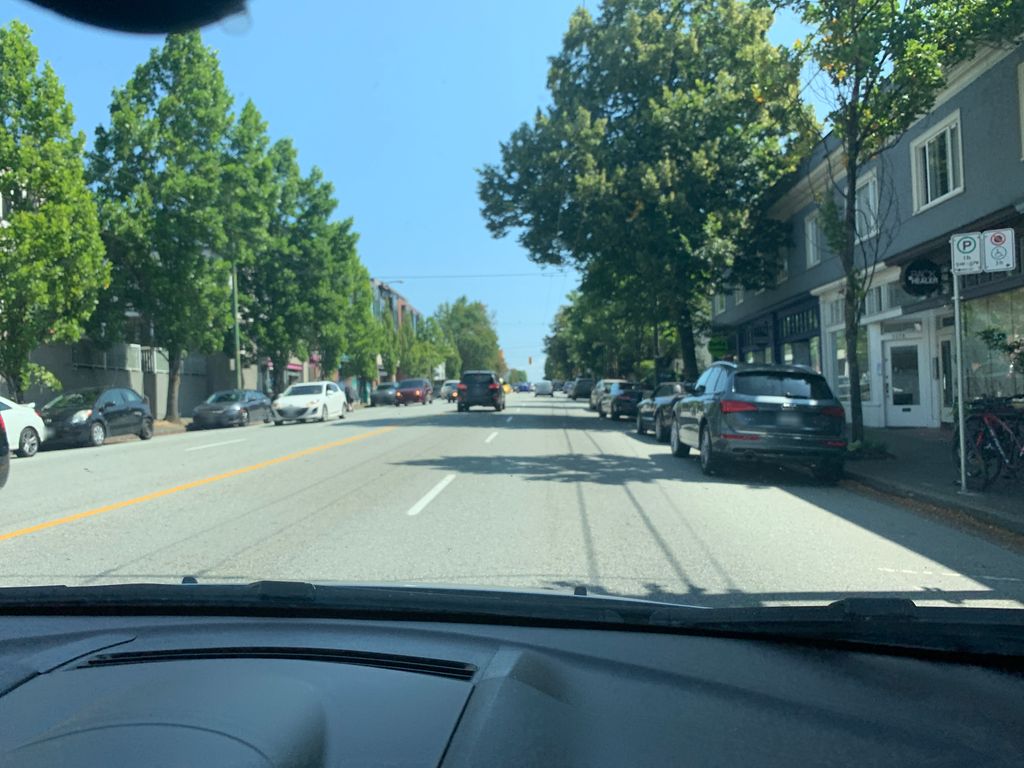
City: vancouver